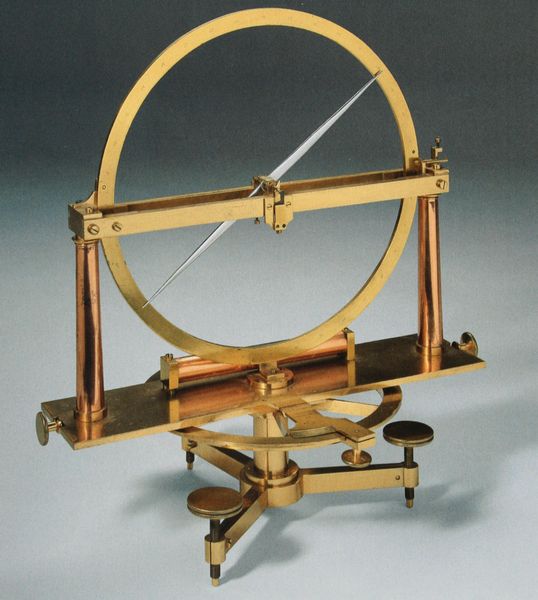
Titel: Inklinatorium
Künstler: Henri-Prudence Gambey
Standort: München
Institution: Deutsches Museum
Schlagwörter: himmel, schatten, weiß, gelb, komposition, bunt, holz, mitte, stützen, messer, silber, sockel, spitze, instrument, gold, spitzen, kreis, rund, farbig, füße, stab, rad, strom, metall, nadel, platte, knöpfe, fein, neue sachlichkeit, ring, surrealismus, foto, fotografie, segment, dada, halterung, messing, stangen, waage, gerät, technik, brett, scheibe, kupfer, stand, halbkreis, handwerk, stäbe, mittelalter, konstruktion, richtung, ständer, objekt, nautilus, pfeil, pendel, zeiger, ausschlagen, schrauben, installation, duchamp, skala, mechanik, messung, geographie, sextant, blank, astrologie, astronomie, kompass, anzeige, stellschrauben, messen, messgerät, physik, schraube, readymade, durchmesser, aufgeladen, kepler, messinstrument, anzeige+, astronomisch, anzieger, anzeiger, magnetismus, phyisk, nautisch, kalibrieren, kallibrieren